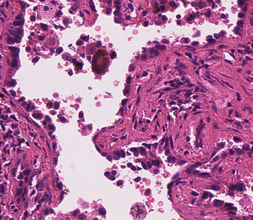
Tumor epithelial tissue: yes
Tumor-associated stroma tissue: yes
Normal tissue: no